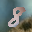
Label: 8